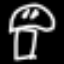
Label: mushroom